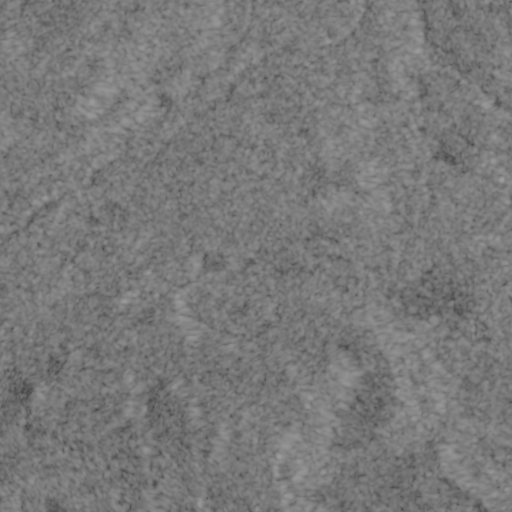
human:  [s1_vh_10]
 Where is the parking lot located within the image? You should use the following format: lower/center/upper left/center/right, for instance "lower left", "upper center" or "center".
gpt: The parking lot is located in the center of the image.
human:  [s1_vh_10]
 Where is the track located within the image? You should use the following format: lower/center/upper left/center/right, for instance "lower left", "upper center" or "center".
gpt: There is no track in the image.

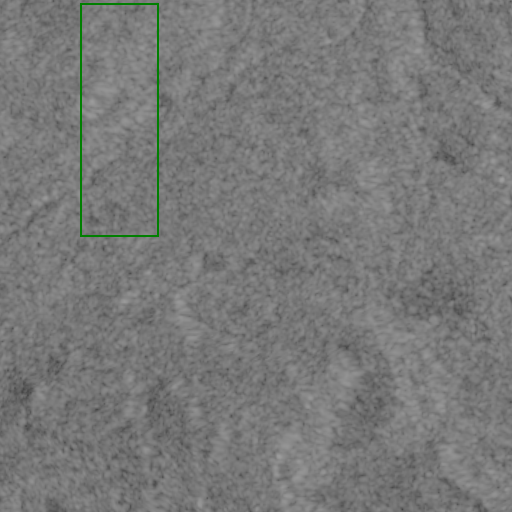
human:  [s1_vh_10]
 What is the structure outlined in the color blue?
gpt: There is no blue outline.
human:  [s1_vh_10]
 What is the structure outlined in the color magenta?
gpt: There is no structure outlined in magenta.